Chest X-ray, PA view. Patient: 52 years old, sex F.
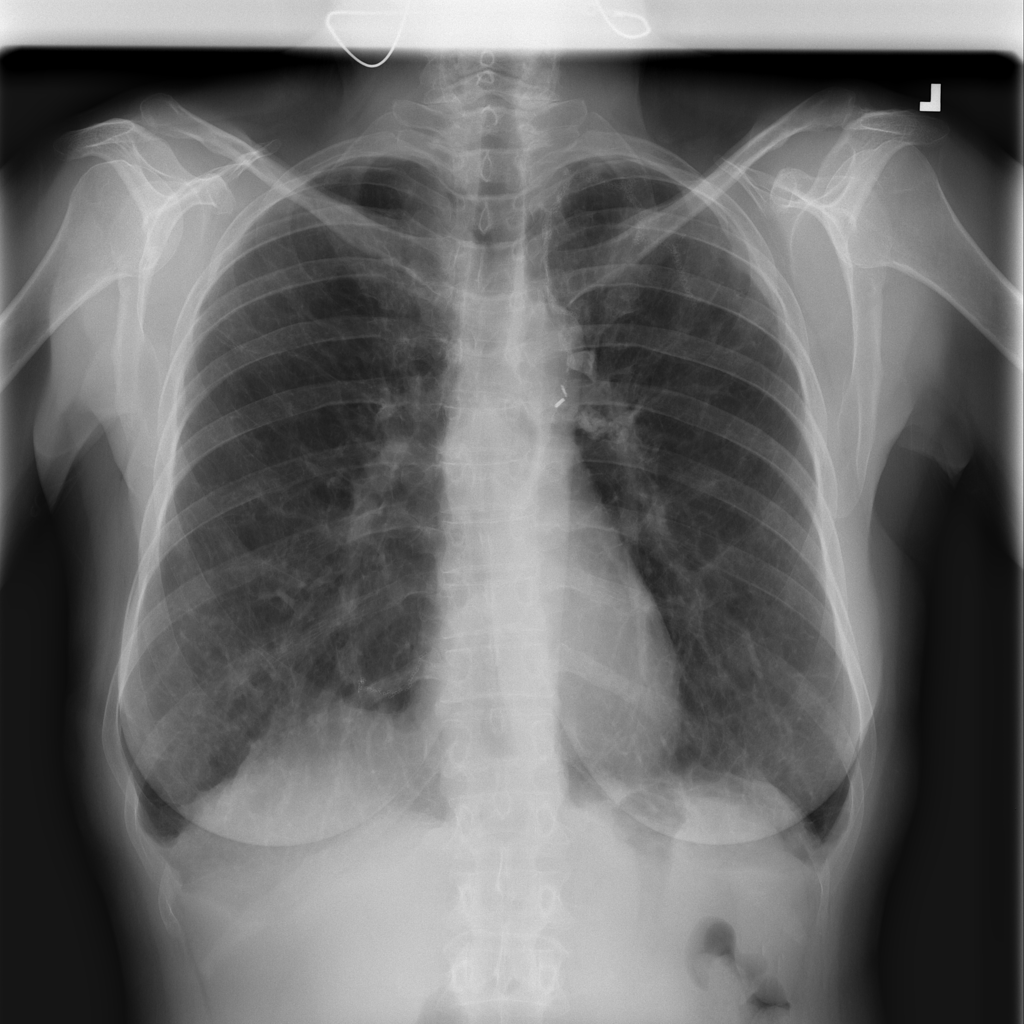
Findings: No Finding